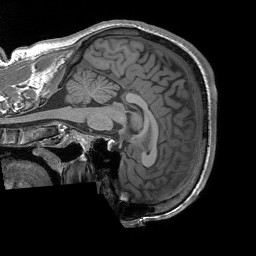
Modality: T1w
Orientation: sagittal